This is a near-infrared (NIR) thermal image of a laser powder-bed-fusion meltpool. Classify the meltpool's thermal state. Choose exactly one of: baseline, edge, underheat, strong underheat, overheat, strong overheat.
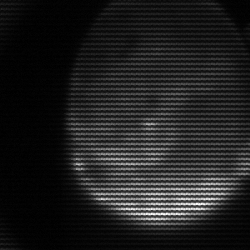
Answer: edge